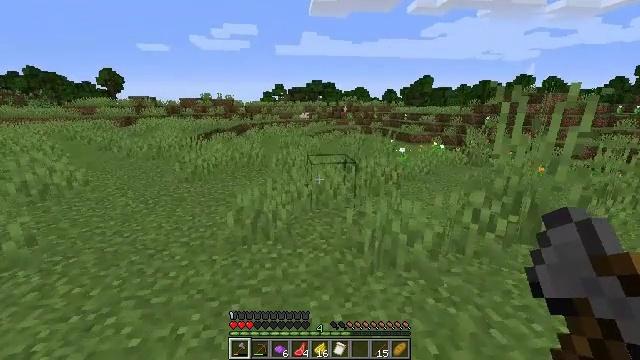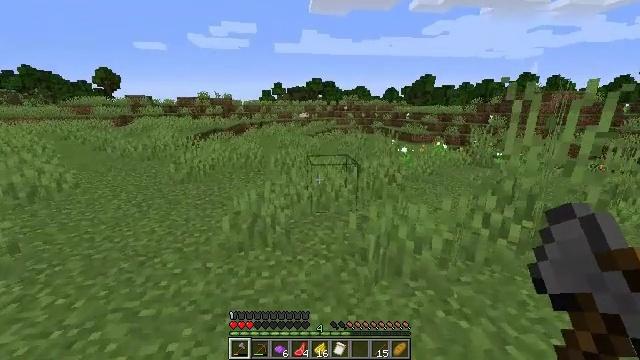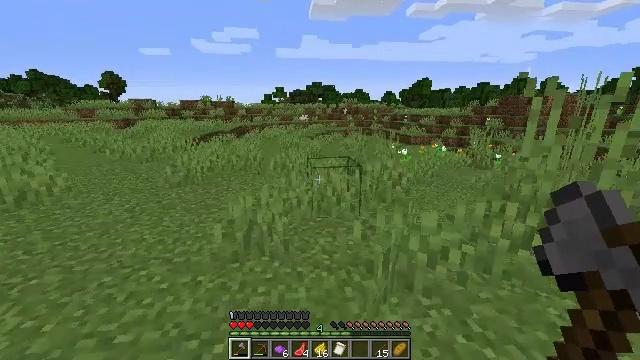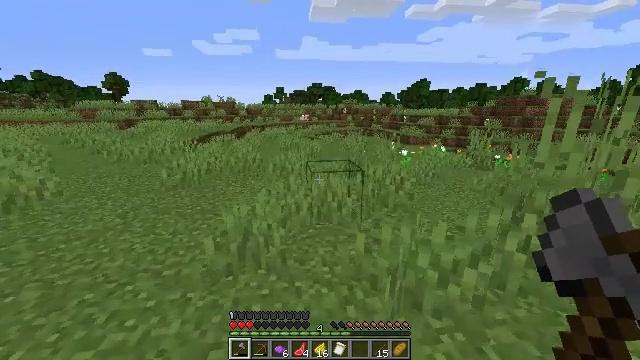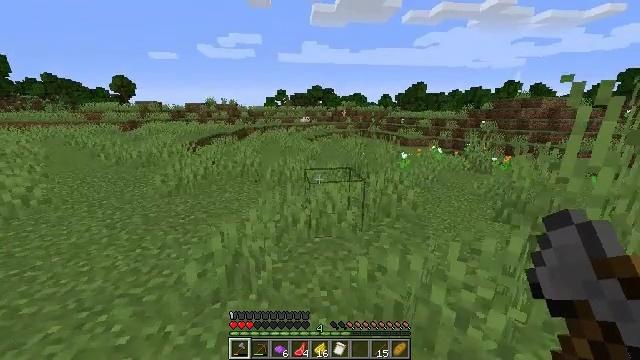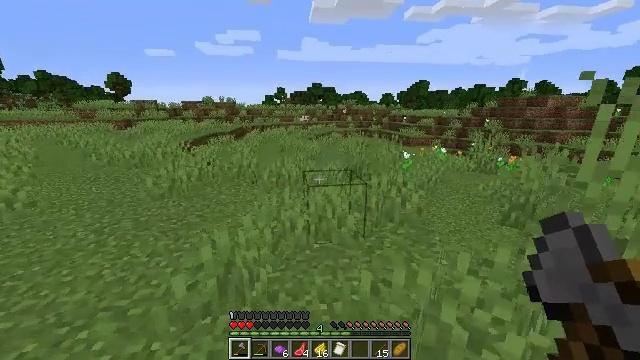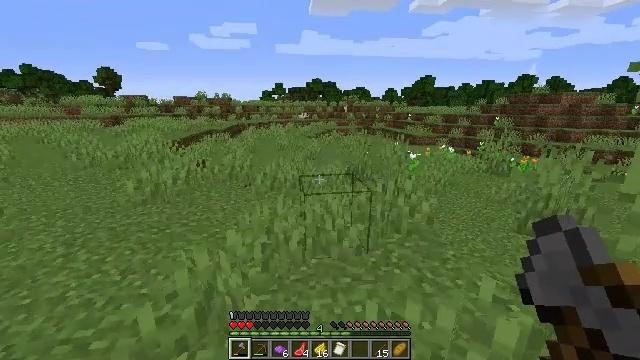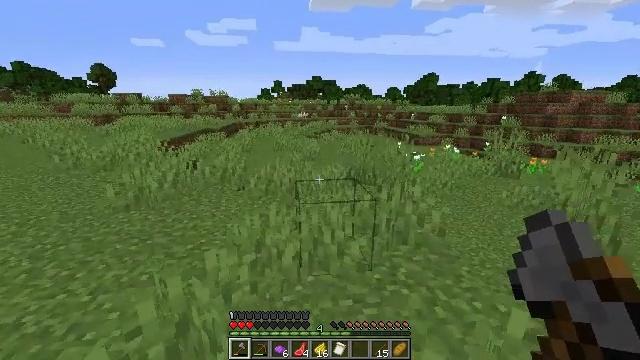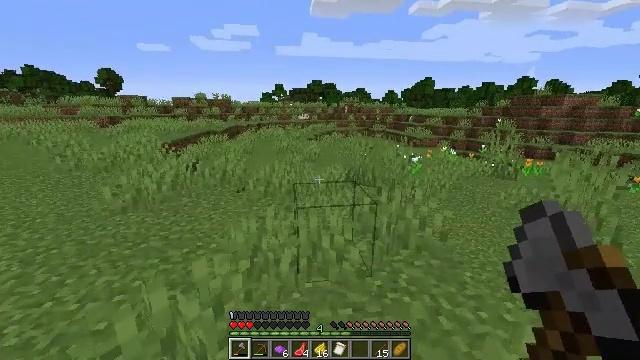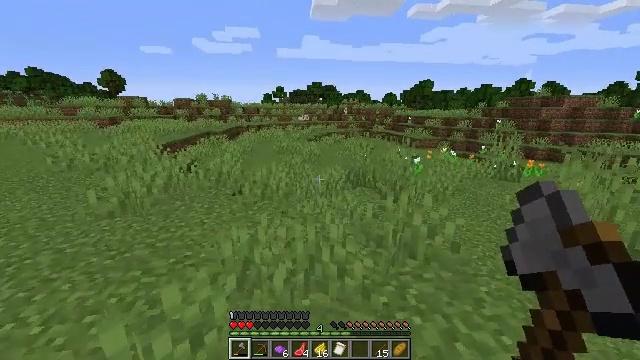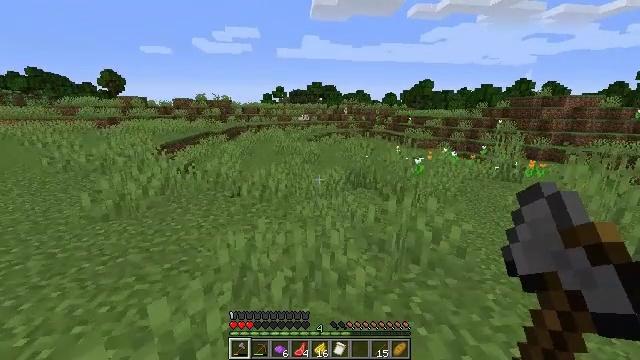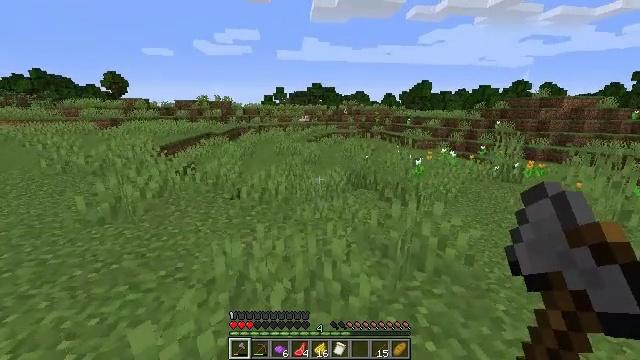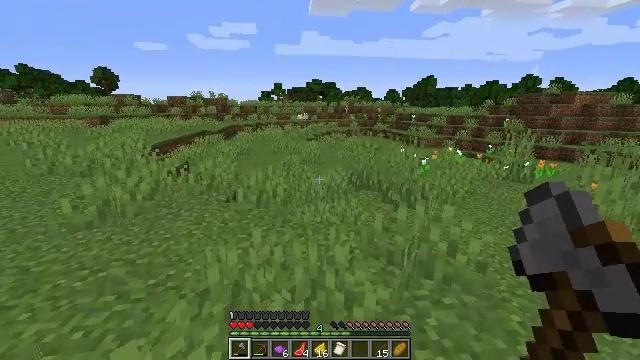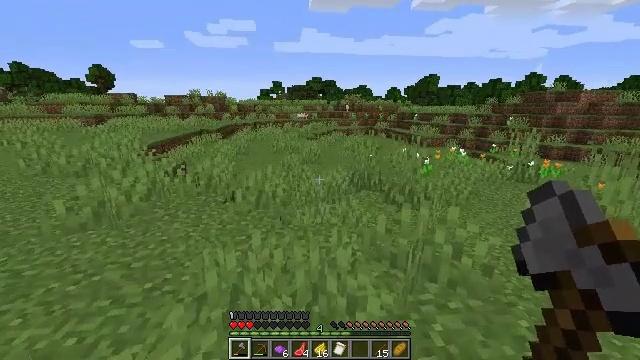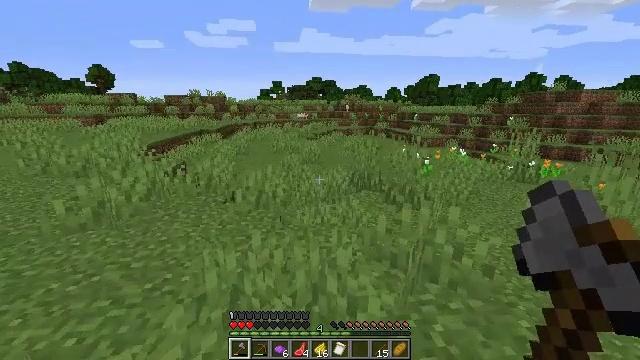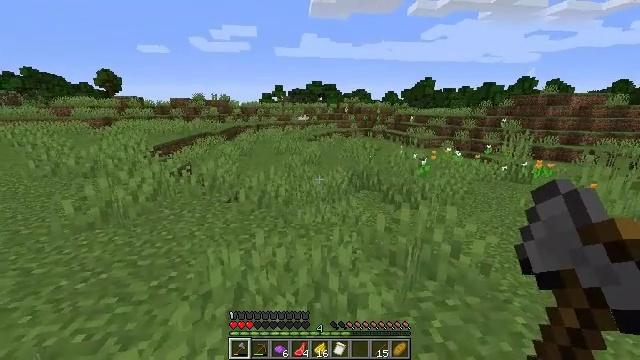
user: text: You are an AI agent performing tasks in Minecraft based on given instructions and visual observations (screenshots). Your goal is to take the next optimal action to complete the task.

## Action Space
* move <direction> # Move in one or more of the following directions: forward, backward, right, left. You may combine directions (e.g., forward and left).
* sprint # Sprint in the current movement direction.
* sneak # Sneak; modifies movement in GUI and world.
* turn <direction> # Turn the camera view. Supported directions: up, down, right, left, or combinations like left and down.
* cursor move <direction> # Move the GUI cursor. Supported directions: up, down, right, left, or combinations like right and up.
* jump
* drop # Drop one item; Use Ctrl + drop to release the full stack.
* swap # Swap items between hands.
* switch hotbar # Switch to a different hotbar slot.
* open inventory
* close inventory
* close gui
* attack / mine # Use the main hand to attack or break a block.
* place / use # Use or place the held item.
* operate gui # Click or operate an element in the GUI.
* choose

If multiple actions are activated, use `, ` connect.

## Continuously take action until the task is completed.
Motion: motion action
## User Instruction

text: Mine the red tulip flower.
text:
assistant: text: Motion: move forward
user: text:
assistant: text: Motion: move forward
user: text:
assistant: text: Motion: move forward
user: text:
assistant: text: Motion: move forward
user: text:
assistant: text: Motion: move forward
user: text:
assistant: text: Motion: move forward
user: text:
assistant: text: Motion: move forward
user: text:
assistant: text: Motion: move forward
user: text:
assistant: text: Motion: move forward
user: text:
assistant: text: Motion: no_op
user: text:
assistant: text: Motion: no_op
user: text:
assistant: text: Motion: no_op
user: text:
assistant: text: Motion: no_op
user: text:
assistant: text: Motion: no_op
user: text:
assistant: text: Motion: no_op
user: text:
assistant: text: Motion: no_op
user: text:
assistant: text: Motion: no_op
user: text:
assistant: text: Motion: no_op
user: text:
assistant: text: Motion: no_op
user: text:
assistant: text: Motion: move forward
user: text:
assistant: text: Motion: move forward
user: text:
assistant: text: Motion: move forward
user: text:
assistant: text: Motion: no_op
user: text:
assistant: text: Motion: move forward
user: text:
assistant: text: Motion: move forward
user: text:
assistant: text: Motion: move forward
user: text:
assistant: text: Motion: move forward
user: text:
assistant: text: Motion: move forward
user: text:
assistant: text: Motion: move forward
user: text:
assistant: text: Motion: move forward